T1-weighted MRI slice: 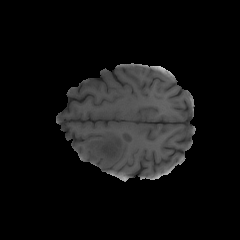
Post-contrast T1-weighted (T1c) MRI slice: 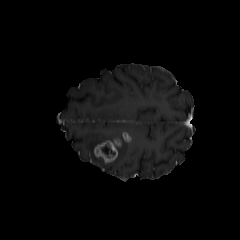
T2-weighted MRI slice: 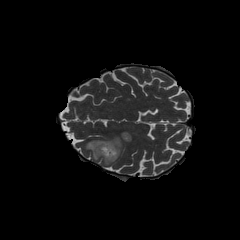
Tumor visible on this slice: yes